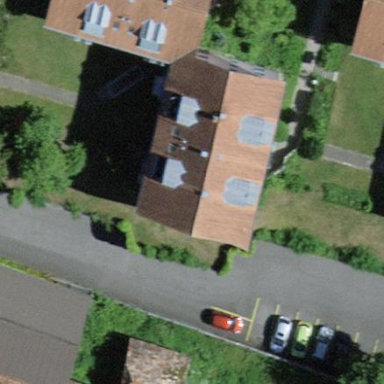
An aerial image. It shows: Parking area with asphalt surface.